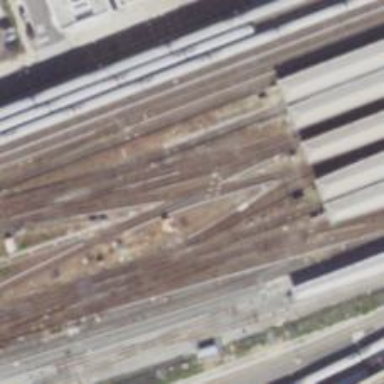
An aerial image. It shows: Electrified rail siding.